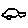
Label: car